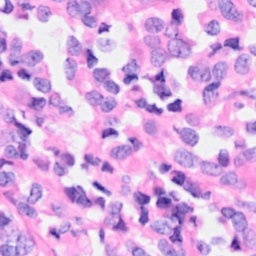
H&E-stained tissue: Breast